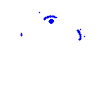
Particle: electron